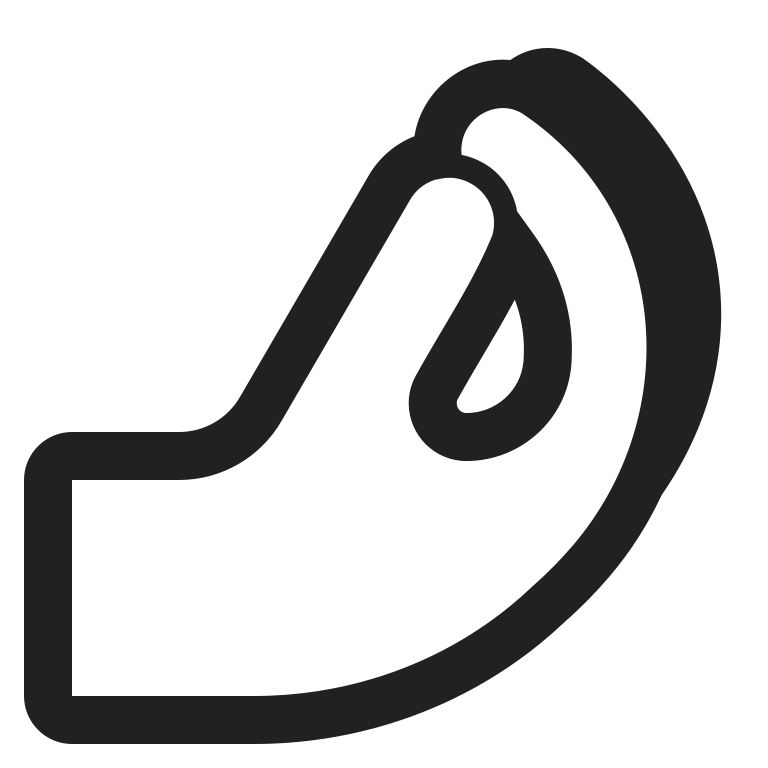
pinched fingers high contrast default